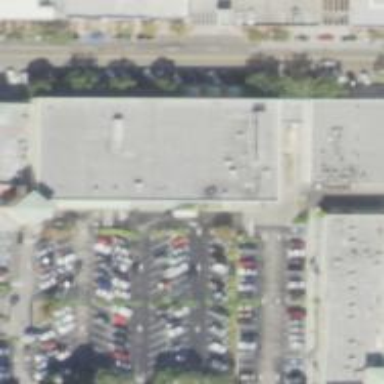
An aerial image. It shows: Retail area.